Question: I have to iterate some 'if-else' conditions for each row in 'dataframe' in 'python'.
If the first condition is satisfied for 'row1', it will answer 'yes' or 'no' by adding one more column for that row and exit.
But if for the 'row 2', with another other condition satisfied, it shouldn't overwrite the first row's 'yes' or 'no'.
I want it to be preserved or we can say in second iteration it should check all if else conditions for only 'row2' and then 'row3' and so on.
To be precise, only one row will be check against all the condition and which ever condition satisfy, it will give the output by adding one more column for that row and exit.
I am new to 'python' and the code I wrote is not working.
I have written the below code. Kindly help me.
'''
for index, row in data.iterrows():
if row['Resolution Summary'].str.contains("\bHardware failure\b", case = False) :
df['flag'] = np.where(data['Resolution Summary'].str.contains("\bHardware failure\b", case = False), 'yes','')
elif row['Resolution Summary'].str.contains("\brouter\b", case = False):
df['flag'] = np.where(data['Resolution Summary'].str.contains("\brouter\b", case = False), 'yes','')
'''
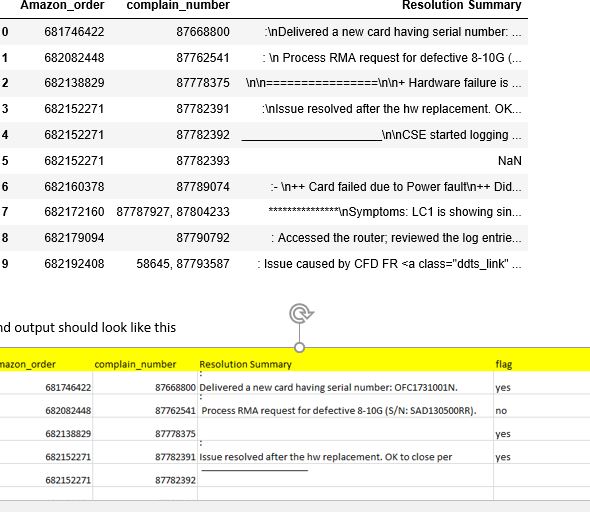
Answer: You shouldn't need to iterate rows explicitly. In fact, you shouldn't need to calculate the same Boolean values multiple times.
If you wish to prioritise a particular assignment given a condition, you can do so explicitly. Here's one way using 'numpy.where'; we use '~' to indicate "negative".
'''
mask1 = df['Resolution Summary'].str.contains("\bHardware failure\b", case = False)
mask2 = df['Resolution Summary'].str.contains("\brouter\b", case = False)
df['flag'] = np.where(mask1, 'yes', '')
df['flag'] = np.where(mask2 & ~mask1, 'yes', df['flag'])
'''
Of course, in this very trivial case, you can just use one condition:
'''
df['flat'] = np.where(mask1 | mask2, 'yes', '')
'''